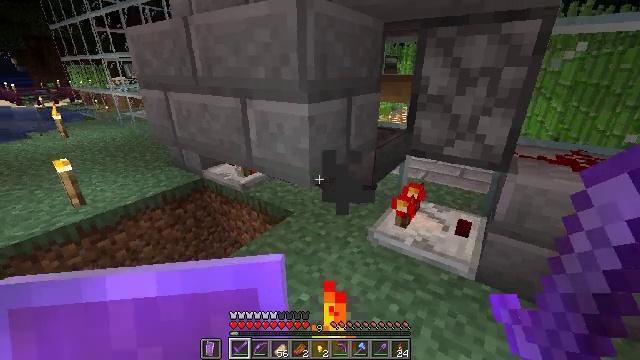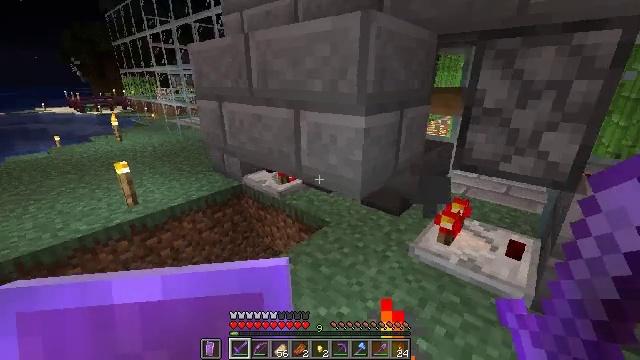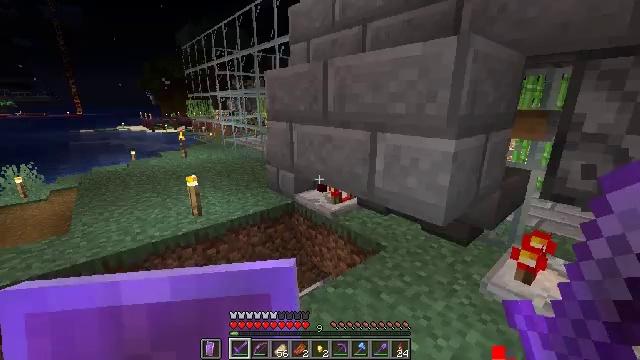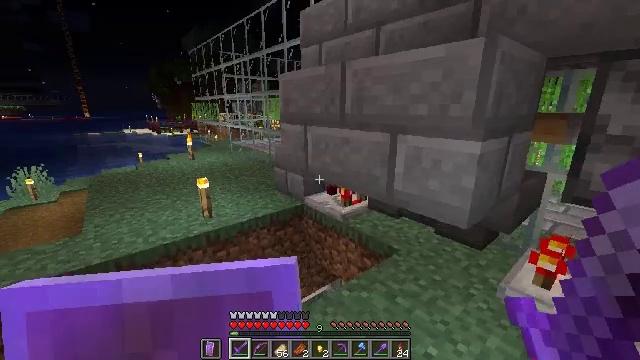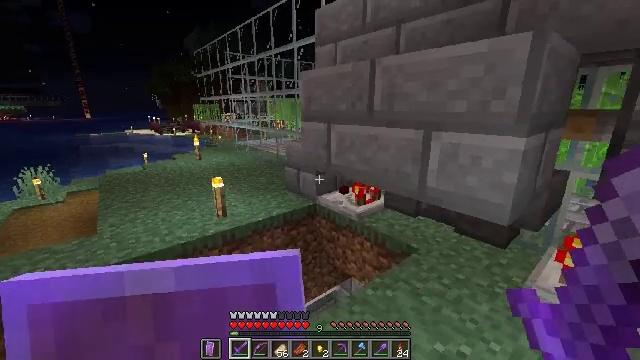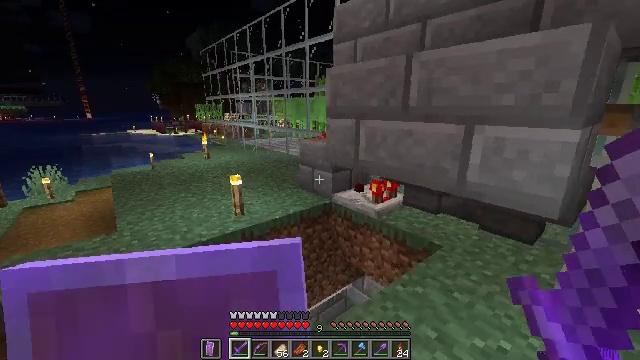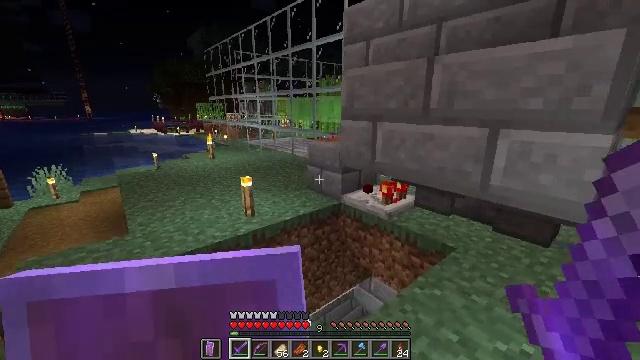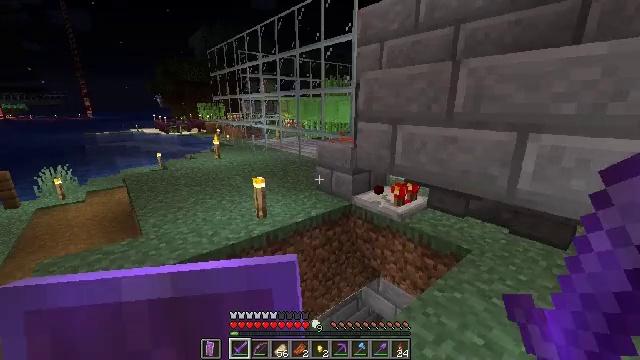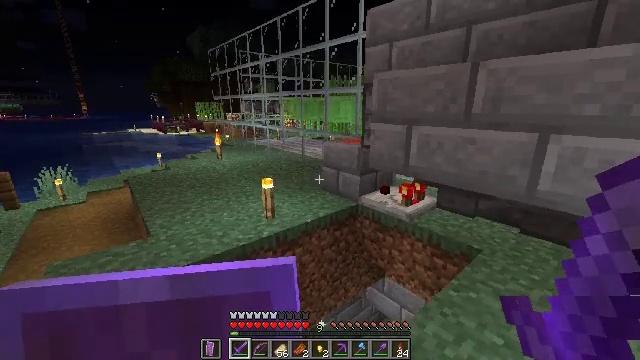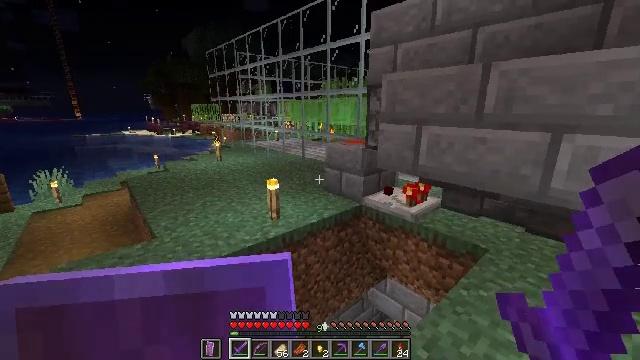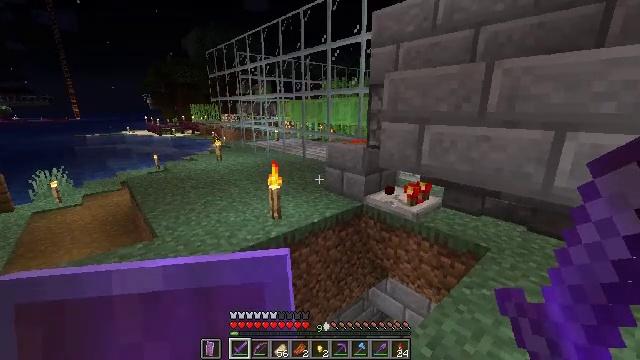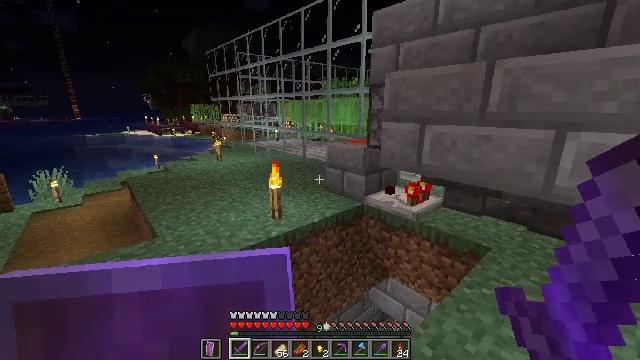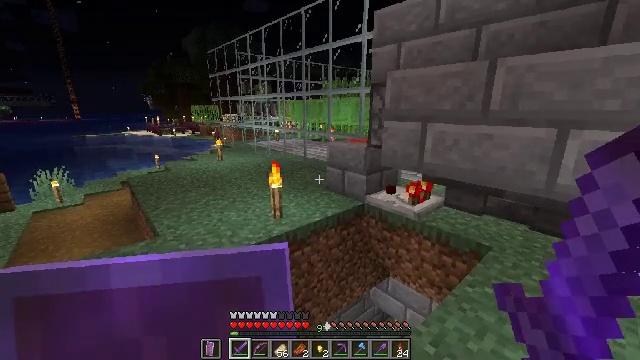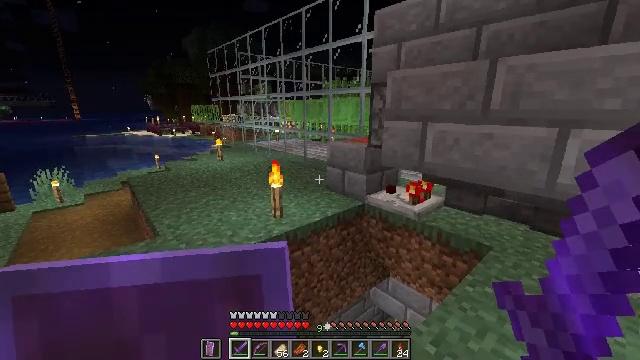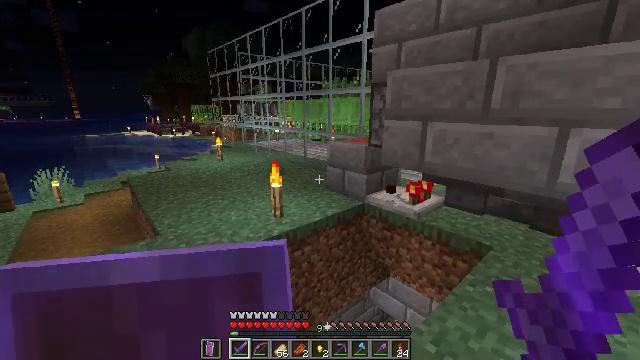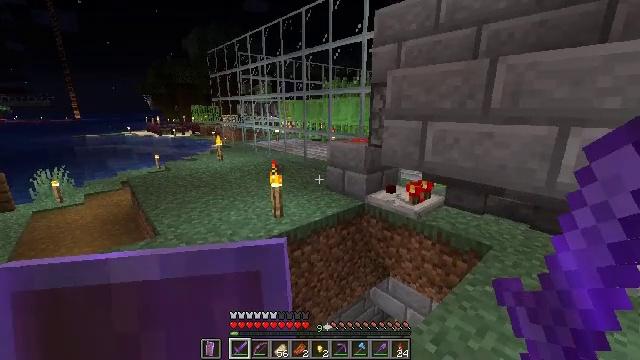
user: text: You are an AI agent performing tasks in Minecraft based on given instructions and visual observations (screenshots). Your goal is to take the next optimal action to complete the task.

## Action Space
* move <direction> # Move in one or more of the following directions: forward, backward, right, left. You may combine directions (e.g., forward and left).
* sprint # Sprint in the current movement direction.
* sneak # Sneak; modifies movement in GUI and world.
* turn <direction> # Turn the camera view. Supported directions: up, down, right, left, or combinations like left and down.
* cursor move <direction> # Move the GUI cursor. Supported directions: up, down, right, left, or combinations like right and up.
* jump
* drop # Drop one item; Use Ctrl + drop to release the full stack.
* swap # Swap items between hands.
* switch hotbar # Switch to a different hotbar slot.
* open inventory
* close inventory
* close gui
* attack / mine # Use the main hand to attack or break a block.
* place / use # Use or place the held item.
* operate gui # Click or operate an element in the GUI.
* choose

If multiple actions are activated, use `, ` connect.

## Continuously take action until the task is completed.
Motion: motion action
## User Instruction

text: Collect the spruce trapdoor from its position.
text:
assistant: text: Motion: move left, turn left and up
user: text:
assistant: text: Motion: move left, turn left and up
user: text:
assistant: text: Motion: move left
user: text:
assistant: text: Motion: move left
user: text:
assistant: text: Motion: move left
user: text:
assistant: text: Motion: move left
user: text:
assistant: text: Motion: move left
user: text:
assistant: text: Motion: no_op
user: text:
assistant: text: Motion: turn right
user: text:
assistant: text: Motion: no_op
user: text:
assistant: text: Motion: no_op
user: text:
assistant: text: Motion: no_op
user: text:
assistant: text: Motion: no_op
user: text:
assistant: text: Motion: no_op
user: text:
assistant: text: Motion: no_op
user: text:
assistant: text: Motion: no_op
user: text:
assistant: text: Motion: no_op
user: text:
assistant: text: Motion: no_op
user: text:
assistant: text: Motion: turn right
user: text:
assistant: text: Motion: turn right
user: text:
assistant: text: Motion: turn right
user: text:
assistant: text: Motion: no_op
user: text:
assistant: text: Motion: no_op
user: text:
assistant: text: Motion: no_op
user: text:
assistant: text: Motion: move right
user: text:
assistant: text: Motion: move right
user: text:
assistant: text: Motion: move right
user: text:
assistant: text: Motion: move right
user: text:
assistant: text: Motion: move forward and move right
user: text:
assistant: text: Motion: move forward and move right